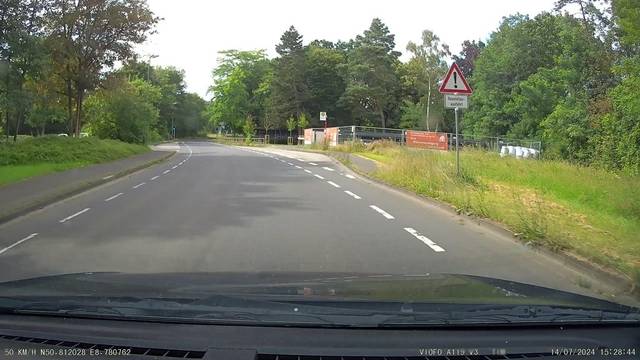
Region: Germany
Coordinates: 50.812, 8.781